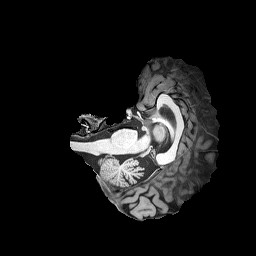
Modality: T1w
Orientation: axial
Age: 34
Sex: female
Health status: healthy